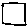
Label: square